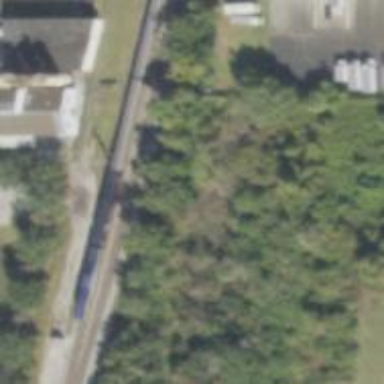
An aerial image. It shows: Railway track.